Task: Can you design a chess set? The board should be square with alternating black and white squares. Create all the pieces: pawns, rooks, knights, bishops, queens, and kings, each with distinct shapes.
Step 2046:
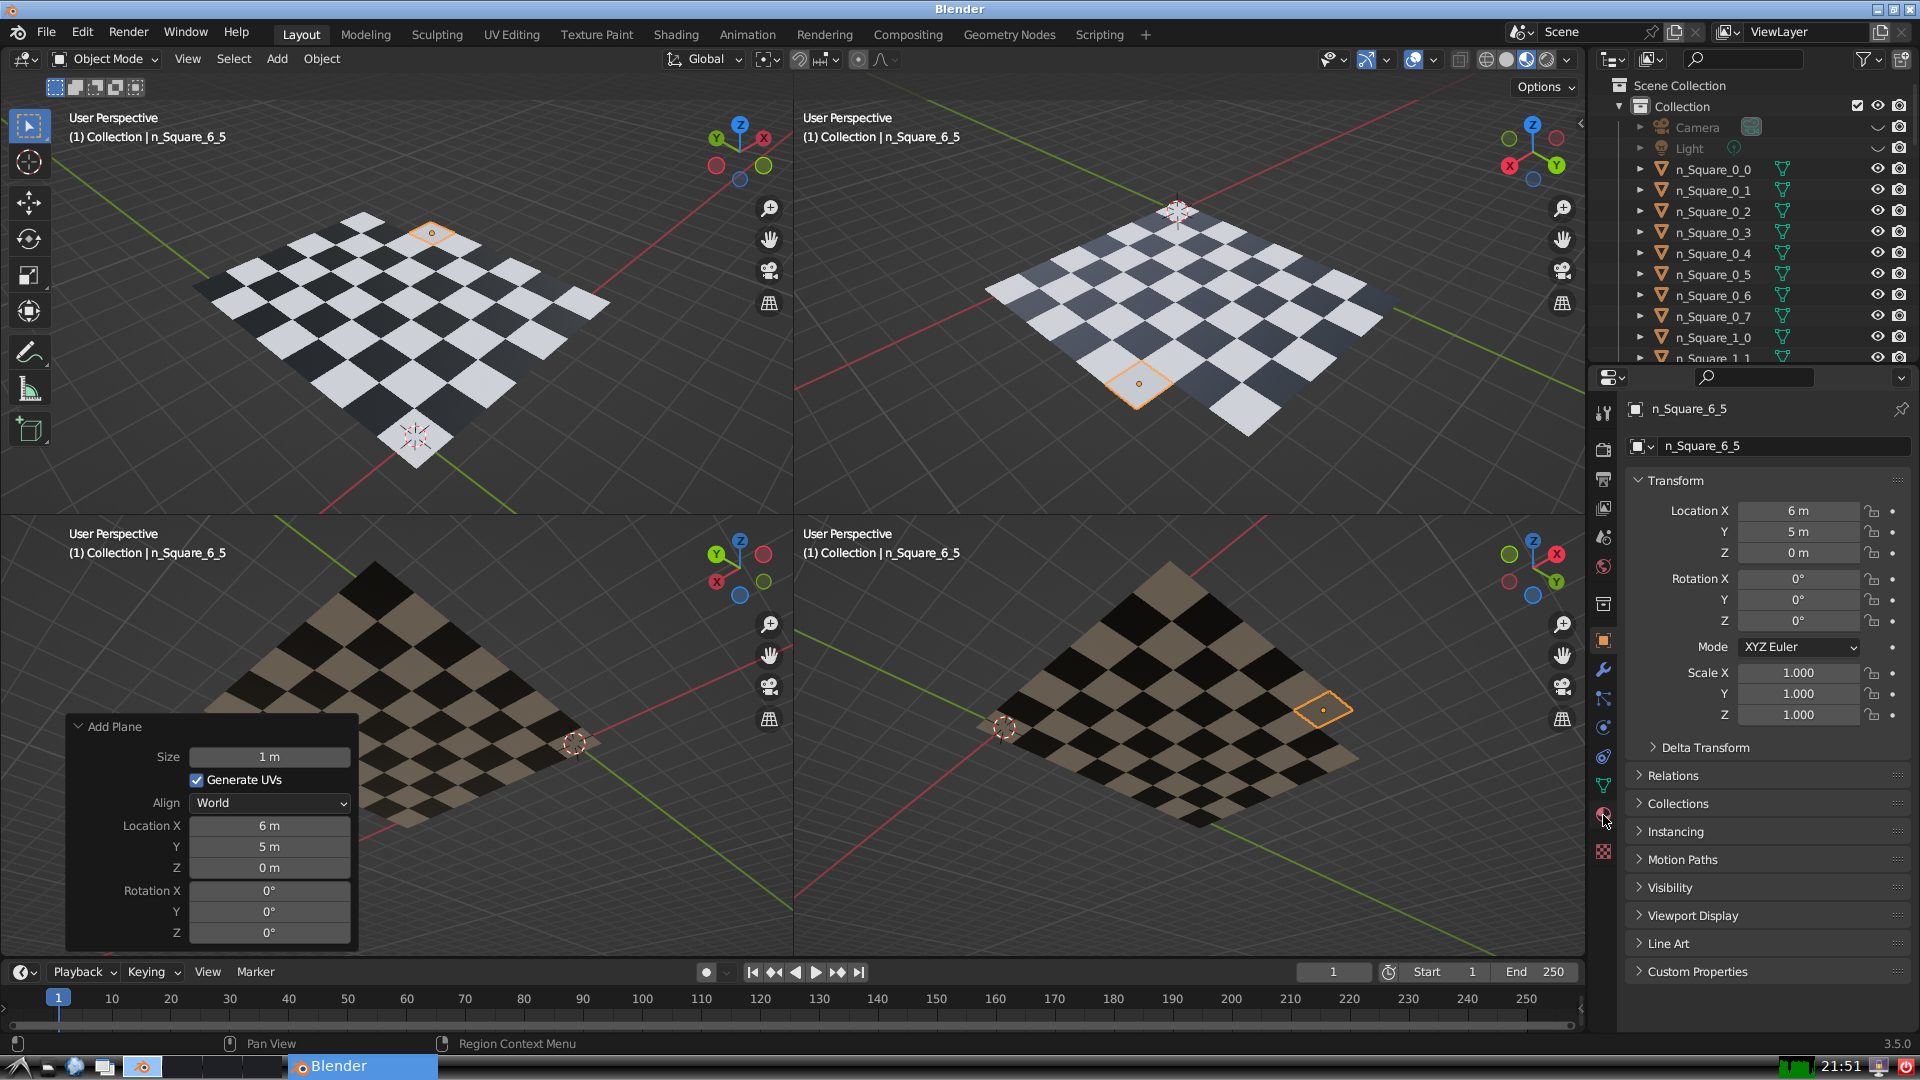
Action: click: no